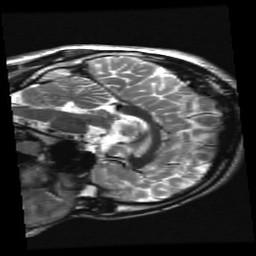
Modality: T2w
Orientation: sagittal
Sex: male
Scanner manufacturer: ge
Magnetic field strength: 3 T
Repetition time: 5 s
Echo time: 0.1012 s